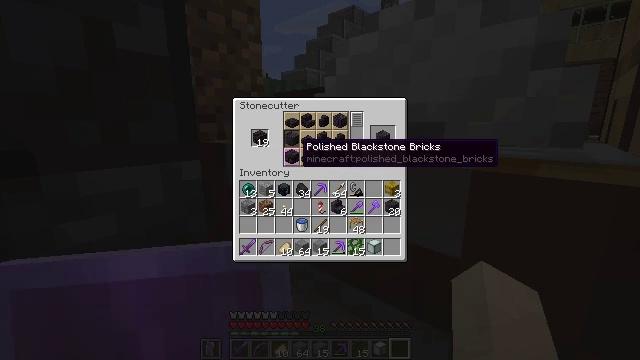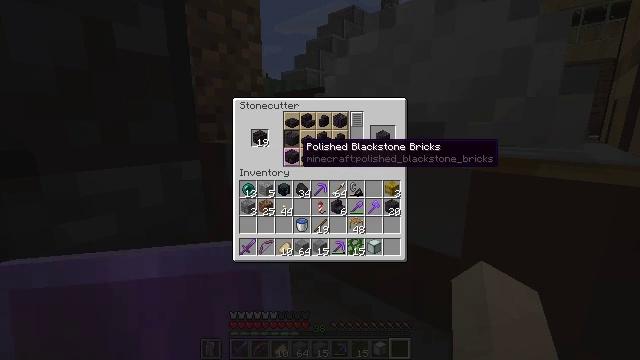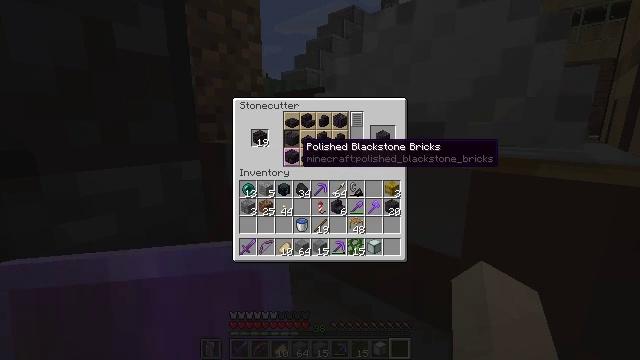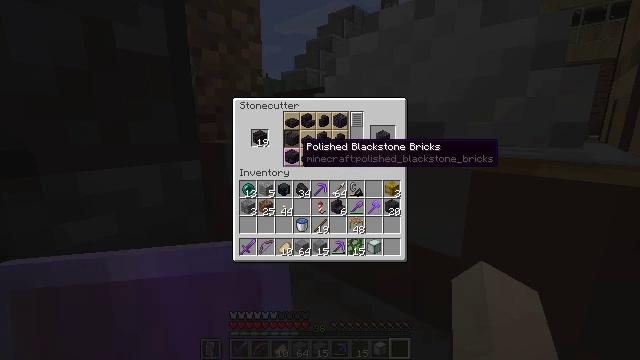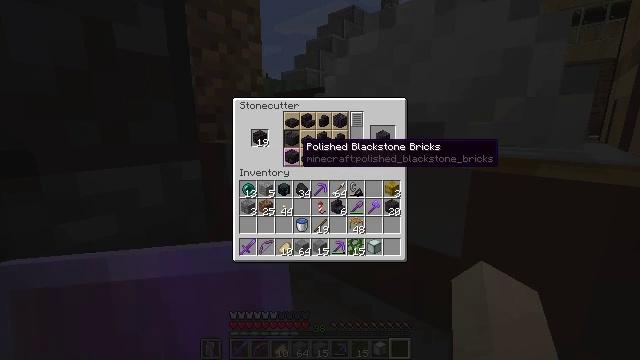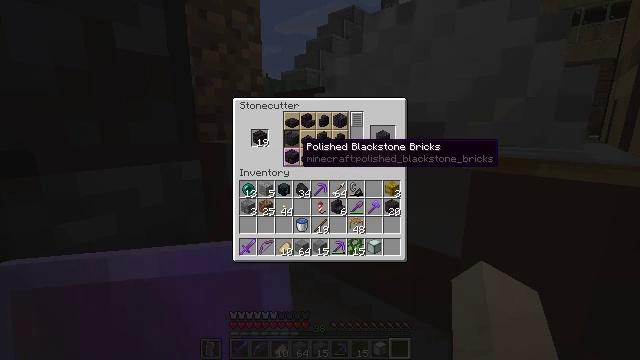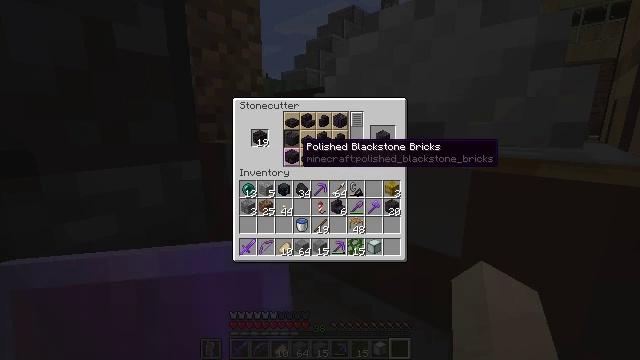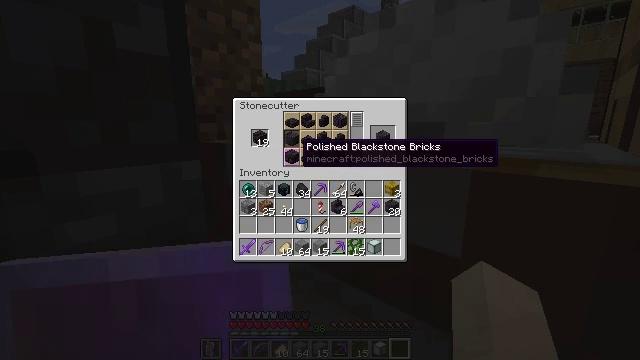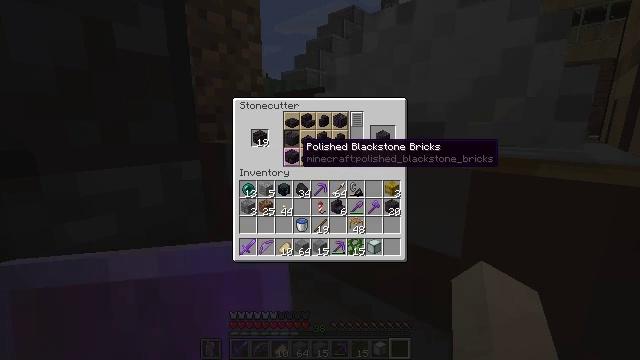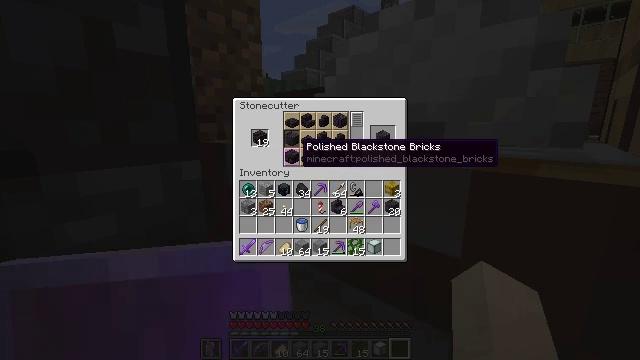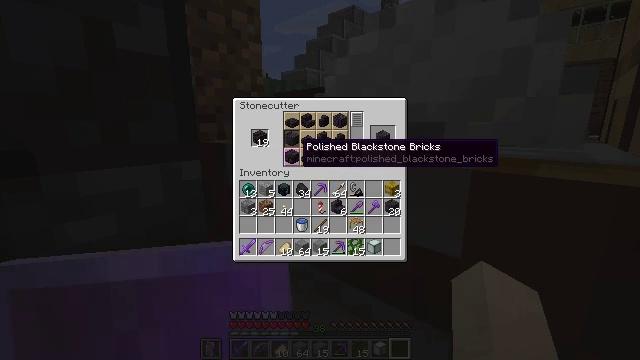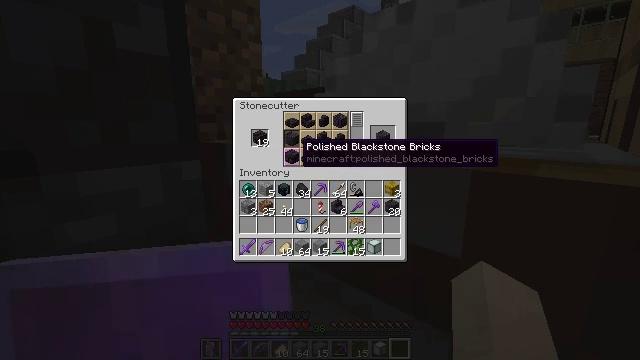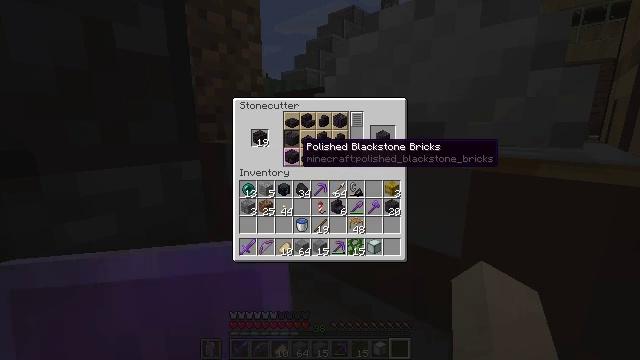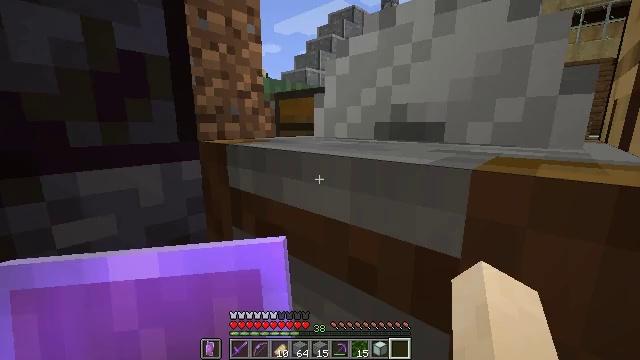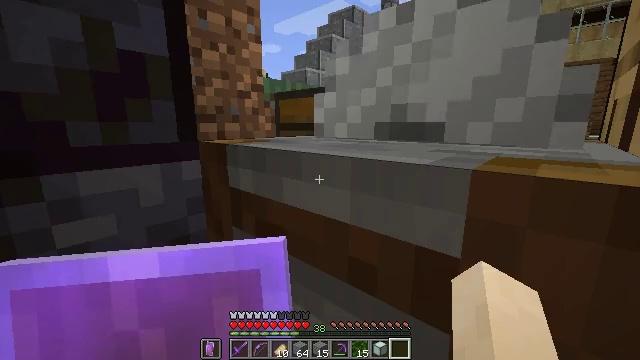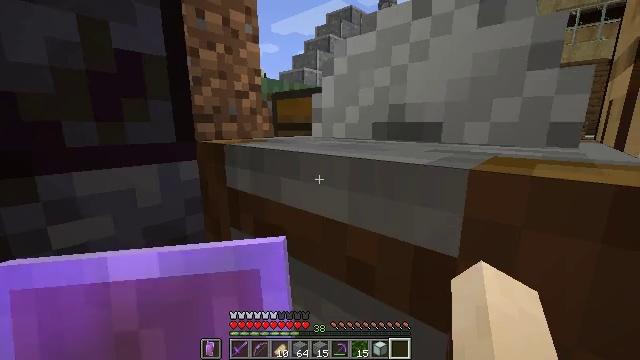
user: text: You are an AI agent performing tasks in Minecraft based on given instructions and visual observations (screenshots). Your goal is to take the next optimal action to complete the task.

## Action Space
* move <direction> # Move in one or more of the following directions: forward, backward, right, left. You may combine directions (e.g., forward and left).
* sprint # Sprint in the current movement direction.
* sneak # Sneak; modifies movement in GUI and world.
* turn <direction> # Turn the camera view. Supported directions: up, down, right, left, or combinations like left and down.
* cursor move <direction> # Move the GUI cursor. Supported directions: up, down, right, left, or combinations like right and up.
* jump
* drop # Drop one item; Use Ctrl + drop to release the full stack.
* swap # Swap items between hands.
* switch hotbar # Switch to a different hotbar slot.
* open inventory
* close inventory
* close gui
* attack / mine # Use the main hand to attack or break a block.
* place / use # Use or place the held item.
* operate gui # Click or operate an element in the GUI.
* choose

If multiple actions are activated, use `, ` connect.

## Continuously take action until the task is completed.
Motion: motion action
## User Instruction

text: Gather the sea lantern with a pickaxe.
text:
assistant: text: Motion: no_op
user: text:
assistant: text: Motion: no_op
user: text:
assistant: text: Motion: no_op
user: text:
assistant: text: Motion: no_op
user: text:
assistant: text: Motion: no_op
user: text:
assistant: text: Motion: no_op
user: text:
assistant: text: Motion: no_op
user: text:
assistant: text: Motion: no_op
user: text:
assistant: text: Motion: no_op
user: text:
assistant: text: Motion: no_op
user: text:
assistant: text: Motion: no_op
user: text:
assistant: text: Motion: no_op
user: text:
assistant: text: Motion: no_op
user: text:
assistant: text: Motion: no_op
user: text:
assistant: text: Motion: no_op
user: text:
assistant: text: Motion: turn right
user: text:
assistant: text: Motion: turn right and down
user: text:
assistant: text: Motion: turn right and down
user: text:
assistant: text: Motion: turn right
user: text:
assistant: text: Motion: no_op
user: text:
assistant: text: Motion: no_op
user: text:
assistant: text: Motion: no_op
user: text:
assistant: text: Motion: no_op
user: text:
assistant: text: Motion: no_op
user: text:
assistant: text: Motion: no_op
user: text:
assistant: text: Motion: no_op
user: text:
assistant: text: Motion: no_op
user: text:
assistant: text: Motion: no_op
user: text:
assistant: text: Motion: no_op
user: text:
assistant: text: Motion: no_op